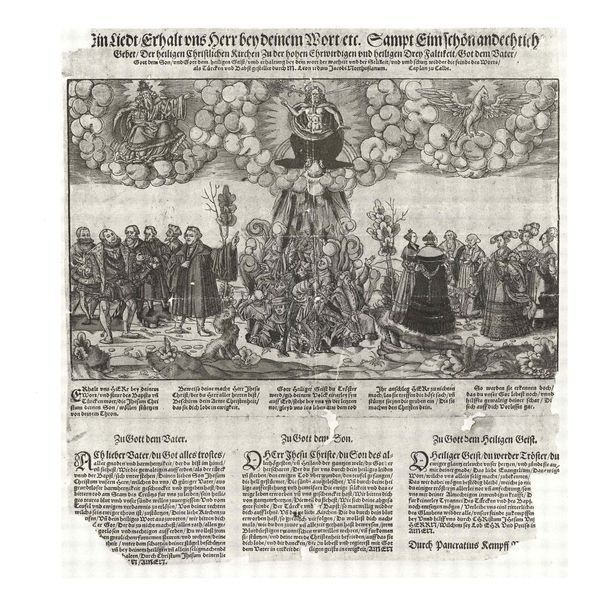
Titel: Ein Liedt/Erhalt vns Herr
Künstler: Pankraz Kempff
Institution: (Seriendruck)
Schlagwörter: adler, baum, blätter, feuer, gott, gruppe, himmel, laub, mann, umhang, vogel, weiß, wolken, bäume, frauen, menschen, äste, damen, frau, frisuren, grau, hüte, kleid, kleider, männer, rücken, schwarz, skizze, szene, zeichnung, blick, obst, tiere, wolke, leute, versammlung, bart, gedränge, gericht, bibel, rahmen, stehen, taube, bild, gesten, schauen, erde, zweige, boden, gewand, mantel, gewänder, paar, blatt, renaissance, adelige, beine, holzschnitt, schrift, wellen, papier, ecke, grafik, graphik, monochrom, spalten, rand, sepia, figuren, gefolge, thron, inschrift, deutsch, gruppen, buch, strahlen, linie, haufen, zweig, druck, radierung, stich, titel, seite, illustration, schwarzweiß, text, zeitung, bürger, initiale, überschrift, herrscher, fürst, fragment, kaputt, prediger, heiligenschein, nimbus, christus, jesus, fegefeuer, mittelalter, priester, mönch, luther, predigt, geistliche, heiliger, zeilen, ausriss, kupferstich, sünde, gloriole, pegasus, sakral, christentum, texte, flugblatt, auferstehung, gewölk, beschreibung, wort, himmelfahrt, legende, geist, latein, einblattdruck, aufsteigen, grahik, dreifaltigkeit, martin, reformation, mandorla, gottvater, türke, flugschrift, thronen, druckschrift, majuskel, phönix, martin luther, seriendruck, scheiterhaufen, majuskeln, aufgerissen, gerissen, weltgericht, trinität, edelleute, fehlend, einblatt, zwischen, enschen, abasatz, gloriolen, illustrarion, dreispaltig, greifaltigkeit, lutzher, freifaltigkeit